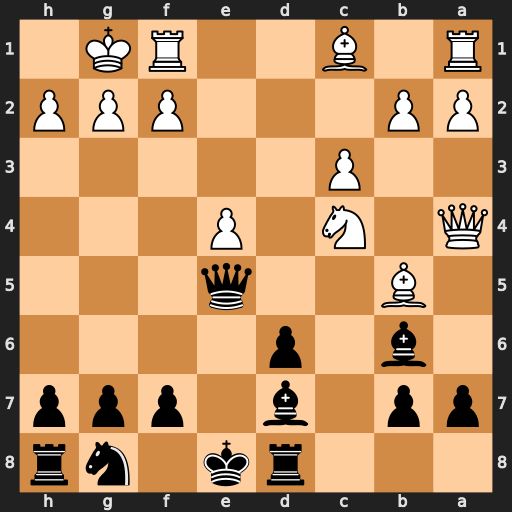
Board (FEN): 3rk1nr/pp1b1ppp/1b1p4/1B2q3/Q1N1P3/2P5/PP3PPP/R1B2RK1
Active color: b
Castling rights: k
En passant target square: -
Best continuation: Bxb5 Nxe5 Bxa4